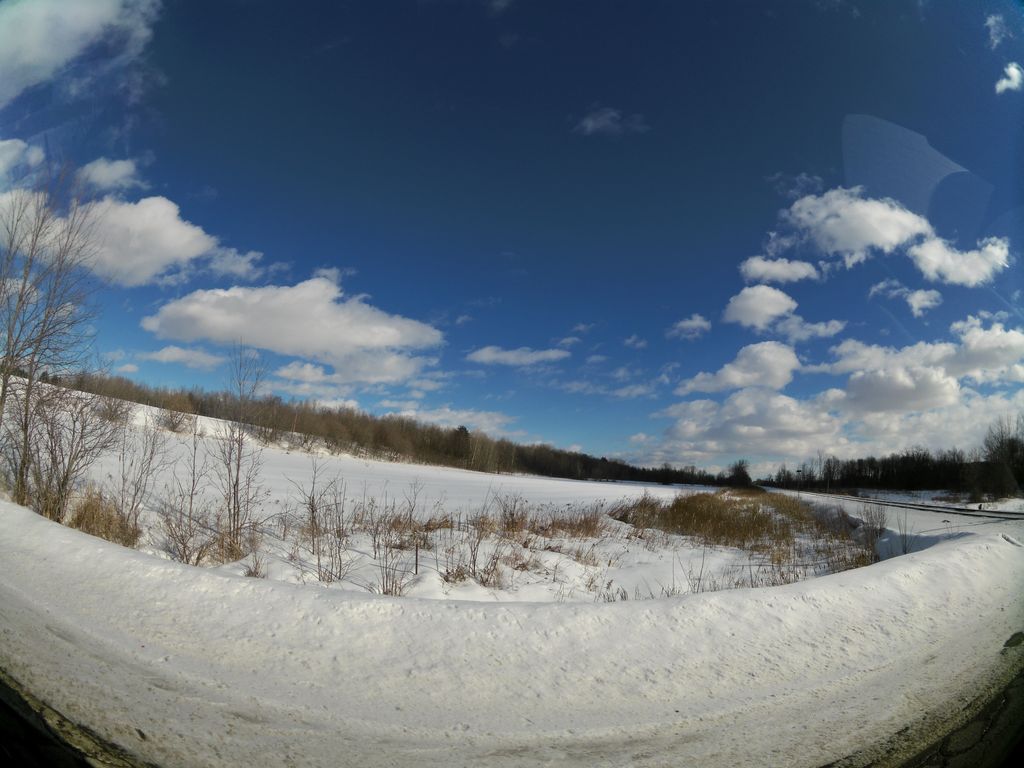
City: ottawa-gatineau